Question: I have this Graphviz graph:
'''
digraph
{
rankdir="LR";
overlap = true;
Node[shape=record, height="0.4", width="0.4"];
Edge[dir=none];
A B C D E F G H I
A -> B -> C
D -> E -> F
G -> H -> I
Edge[constraint=false]
A -> D -> G
subgraph clusterX
{
A
B
}
subgraph clusterY
{
E
H
F
I
}
}
'''
which produces this output:

I would have expected the length of the edge between A and D to be minimised so that the nodes would be arranged as:
'''
A B C
D E F
G H I
'''
rather than
'''
D E F
G H I
A B C
'''
This works as expected if I remove the subgraph definitions.
Why does Graphviz place A B C at the bottom when the subgraphs are introduced?
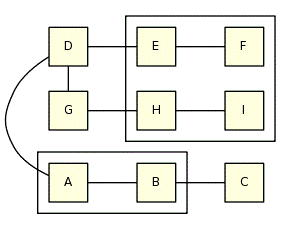
Answer: This is not really about , especially since in the example the edges are defined with the attribute 'constraint=false'.
While this is not a complete answer, I think it can be found somewhere within the following two points:
- - 'rankdir''LR'<URL>
I'll try to explain as good as I can and understand graphviz, but you may want to go ahead and read right away <URL> as well as the following answer of Stephen North - they ought to know, so I will cite some of it...
---
Why is the of nodes important? By default, in a top-down graph, first mentioned nodes will appear on the left of the following nodes unless edges and constraints result in a better layout.
Therefore, without clusters and 'rankdir=LR', the graphs appears like this (no surprises):
'''
A D G
B E H
C F I
'''
So far, so good. But what happens when 'rankdir=LR' is applied?
ERG wrote:
> Dot handles rankdir=LR by a normal TB layout and then rotating the
layout counterclockwise by 90 degrees (and then, of course, handling
node rotation, edge direction, etc.). Thus, subgraph one is
positioned to the left of subgraph two in the TB layout as you would
expect, and then ends up lower than it after rotation. If you want
subgraph one to be on top, list it second in the graph.
So if that would be correct, without clusters, the nodes should appear like this:
'''
G H I
D E F
A B C
'''
In reality, they do appear like this:
'''
A B C
D E F
G H I
'''
Why? Stephen North replied:
> At some point we decided that top-to-bottom should be the default,
even if the graph is rotated, so there's code that flips the flat
edges internally.
So, the graph is layed out TB, rotated counterclock wise and flat edges flipped:
'''
A D G G H I A B C
B E H --> D E F --> D E F
C F I A B C G H I
'''
While this works quite well for simple graphs, it seems that when clusters are involved, things are a little different. Usually edges are also flipped within clusters (as in 'clusterY'), but there are cases where the does not work as one would think. Your example is one of those cases.
Why is the error or limitation in the flipping of those edges? Because the same graphs usually display correctly when using 'rankdir=TB'.
---
Fortunately, workarounds are often easy - for example, you may use the order of appearance of the nodes to influence the layout:
'''
digraph
{
rankdir="LR";
node[shape=record, height="0.4", width="0.4"];
edge[dir=none];
E; // E is first node to appear
A -> B -> C;
D -> E -> F;
G -> H -> I;
edge[constraint=false]
A -> D -> G;
subgraph clusterX { A; B; }
subgraph clusterY { E; F; H; I; }
}
'''